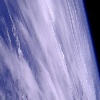
Label: cloud